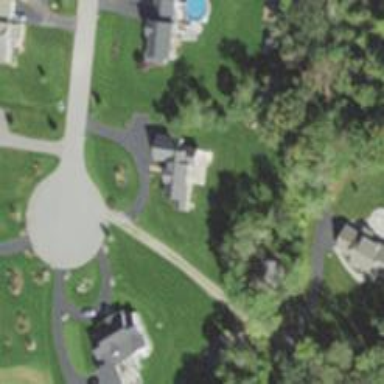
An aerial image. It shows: Residential driveway designated as service road.